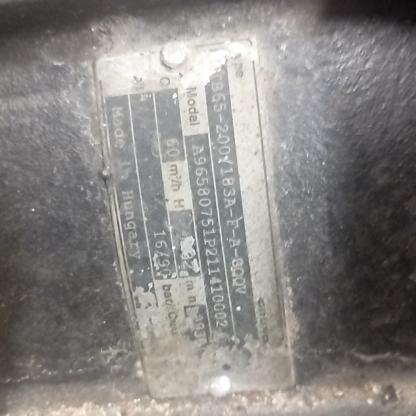
Klasa: tabliczka-znamionowa